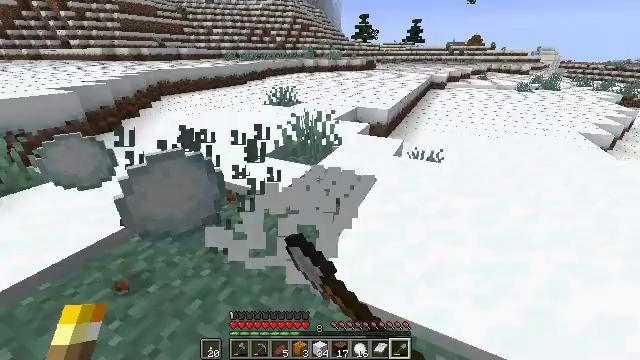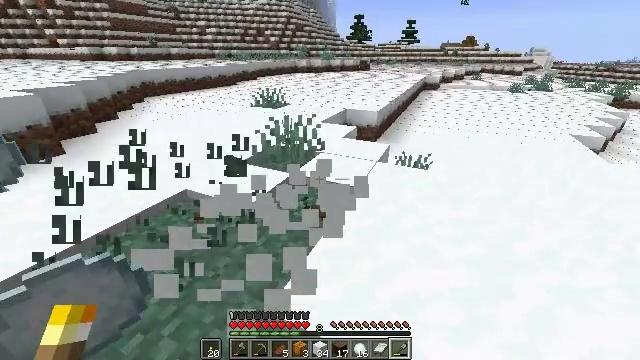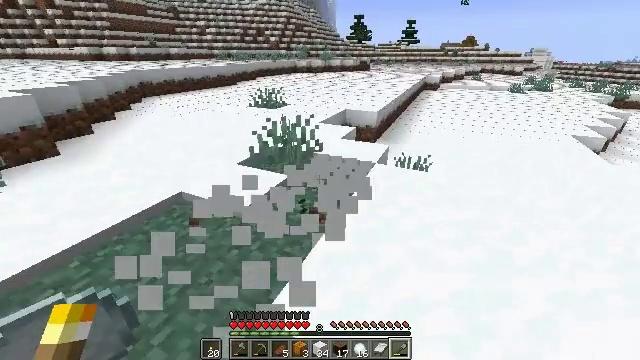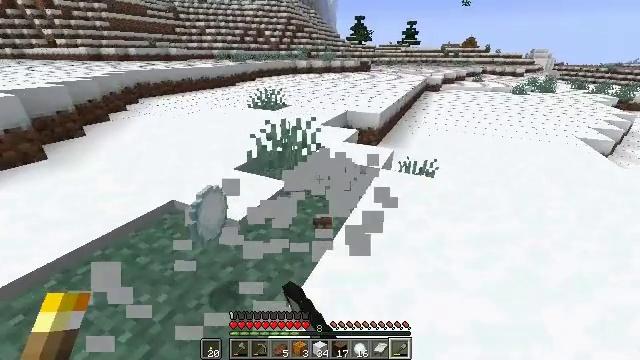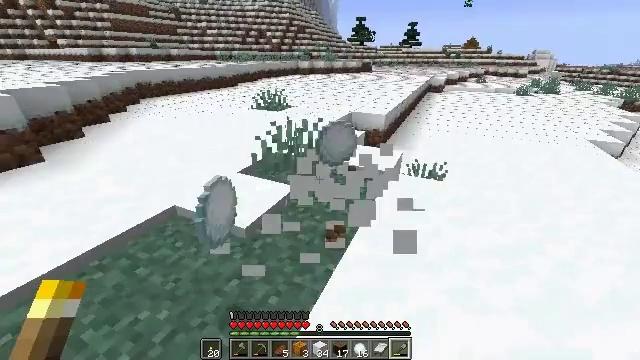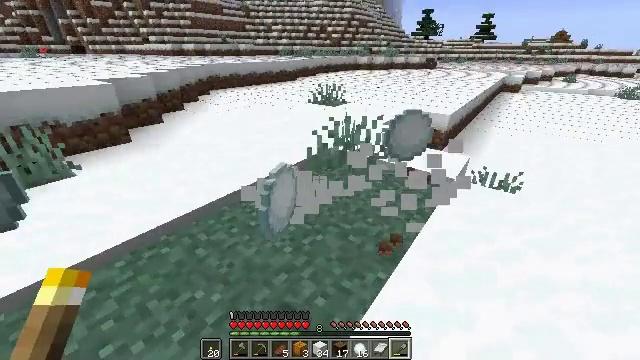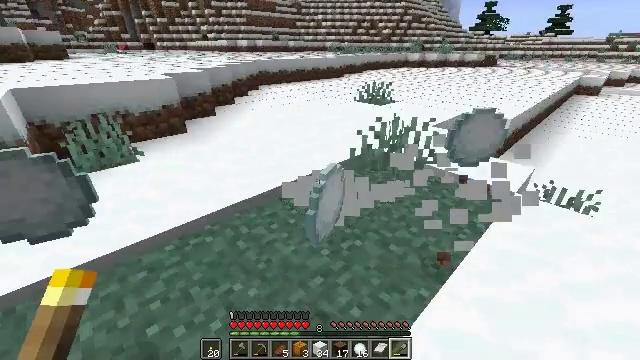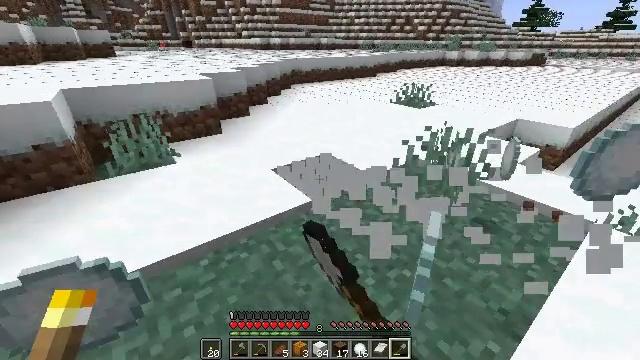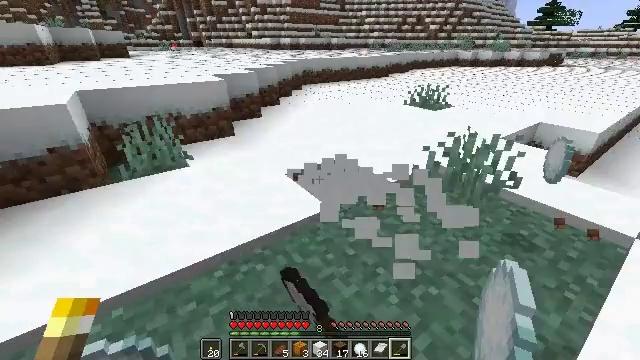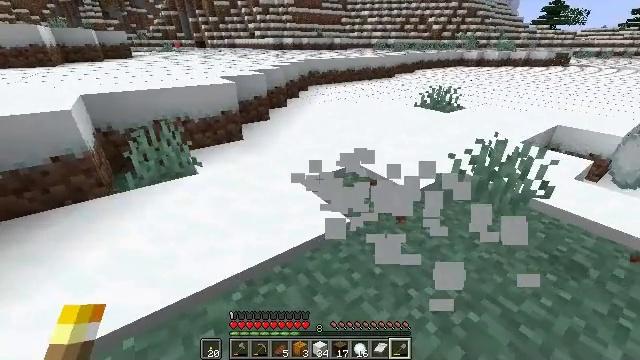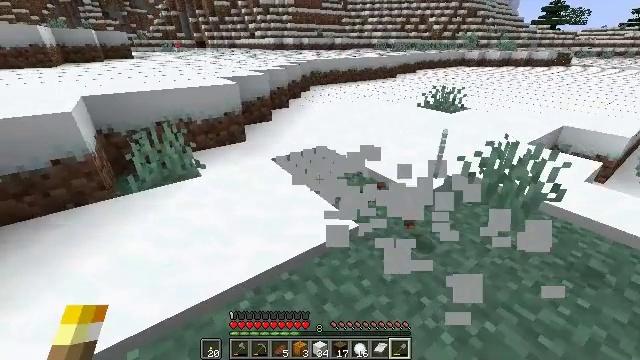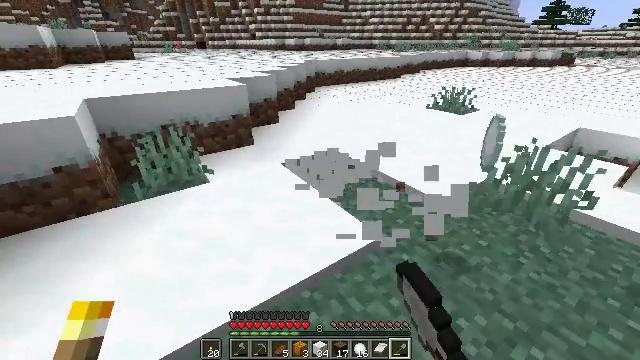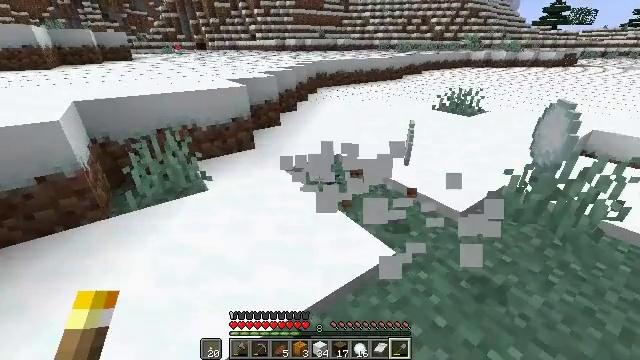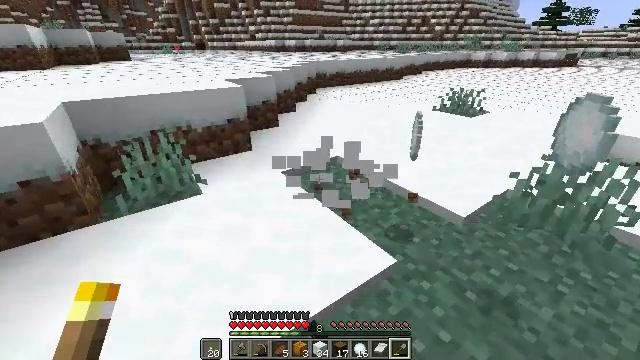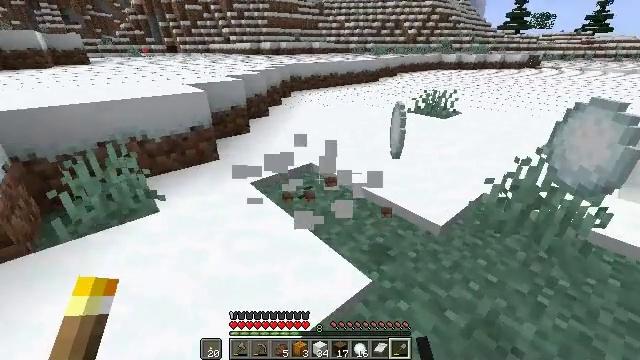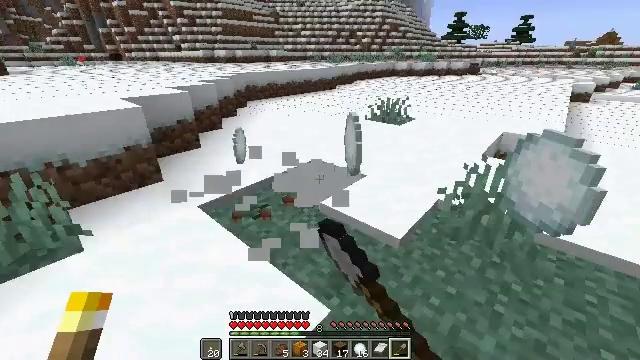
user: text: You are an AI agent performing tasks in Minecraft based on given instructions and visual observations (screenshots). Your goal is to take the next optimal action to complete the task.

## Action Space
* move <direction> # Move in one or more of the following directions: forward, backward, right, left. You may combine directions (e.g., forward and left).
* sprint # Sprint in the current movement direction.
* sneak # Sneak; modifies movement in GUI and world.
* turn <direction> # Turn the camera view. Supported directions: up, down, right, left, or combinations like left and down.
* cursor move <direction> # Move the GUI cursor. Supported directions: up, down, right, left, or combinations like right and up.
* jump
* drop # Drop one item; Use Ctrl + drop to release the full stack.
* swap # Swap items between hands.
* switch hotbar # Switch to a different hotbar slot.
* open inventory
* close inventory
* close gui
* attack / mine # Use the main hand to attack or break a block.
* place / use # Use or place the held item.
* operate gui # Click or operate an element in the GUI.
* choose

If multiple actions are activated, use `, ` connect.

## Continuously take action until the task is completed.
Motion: motion action
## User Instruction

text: Gather snow with a shovel.
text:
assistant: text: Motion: move forward and move right, attack / mine
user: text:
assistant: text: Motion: move forward and move left, attack / mine
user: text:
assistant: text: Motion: move forward and move left, attack / mine
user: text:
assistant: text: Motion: move forward and move left, attack / mine
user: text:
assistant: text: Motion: move forward and move left, turn left, attack / mine
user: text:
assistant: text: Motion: move forward and move left, turn left, attack / mine
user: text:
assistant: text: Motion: move forward and move left, turn left, attack / mine
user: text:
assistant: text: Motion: move forward and move left, turn left, attack / mine
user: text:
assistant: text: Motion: move forward and move left, attack / mine
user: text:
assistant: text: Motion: move forward and move left, attack / mine
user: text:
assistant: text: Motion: move forward, attack / mine
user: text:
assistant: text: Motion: move forward and move right, attack / mine
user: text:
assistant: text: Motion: move forward and move right, attack / mine
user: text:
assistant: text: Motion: move forward and move right, turn right, attack / mine
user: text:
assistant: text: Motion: move forward and move right, turn right and up, attack / mine
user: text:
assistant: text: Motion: move forward and move right, turn right, attack / mine
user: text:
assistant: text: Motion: move forward and move right, turn right, attack / mine
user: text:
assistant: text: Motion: move forward and move right, turn right, attack / mine
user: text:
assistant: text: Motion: move forward and move right, attack / mine
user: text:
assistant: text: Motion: move forward and move right, attack / mine
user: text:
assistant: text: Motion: move forward and move left, attack / mine
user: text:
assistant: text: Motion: move forward and move left, turn left, attack / mine
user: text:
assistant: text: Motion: move forward and move left, turn left, attack / mine
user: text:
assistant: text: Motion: move forward and move left, turn left, attack / mine
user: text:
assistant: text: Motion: move forward and move left, turn left, attack / mine
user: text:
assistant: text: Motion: move forward and move left, turn left, attack / mine
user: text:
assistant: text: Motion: move forward and move left, turn left, attack / mine
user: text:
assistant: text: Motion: move forward and move left, turn left, attack / mine
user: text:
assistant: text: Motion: move forward and move left, turn left, attack / mine
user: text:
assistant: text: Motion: move forward and move left, attack / mine